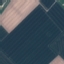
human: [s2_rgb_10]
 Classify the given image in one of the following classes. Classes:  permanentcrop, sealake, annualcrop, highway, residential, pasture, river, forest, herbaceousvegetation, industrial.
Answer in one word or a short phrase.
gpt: AnnualCrop